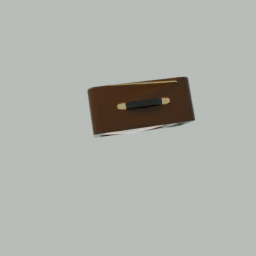
Label: electronics